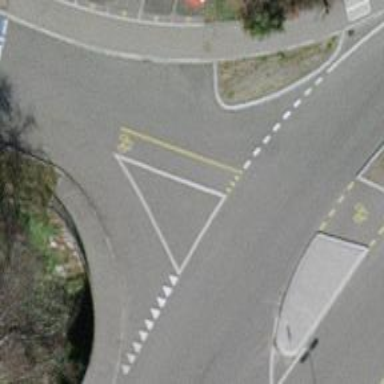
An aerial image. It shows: Road with "give way" sign.